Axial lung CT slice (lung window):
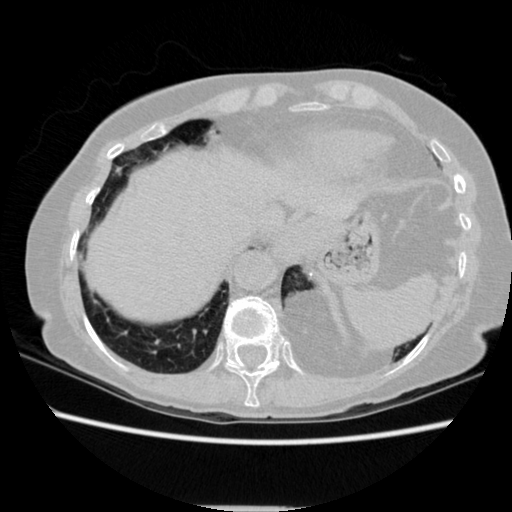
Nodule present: no